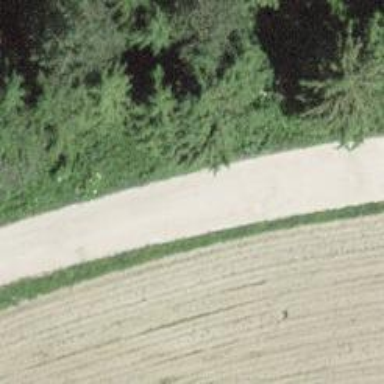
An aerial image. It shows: Gravel track with grade2 tracktype.